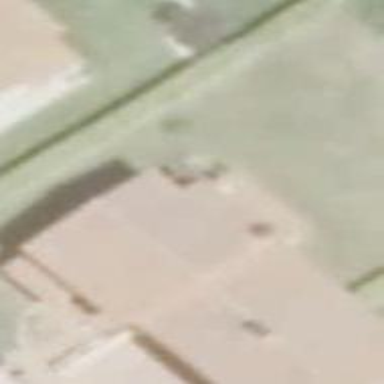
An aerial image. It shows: Simple house.